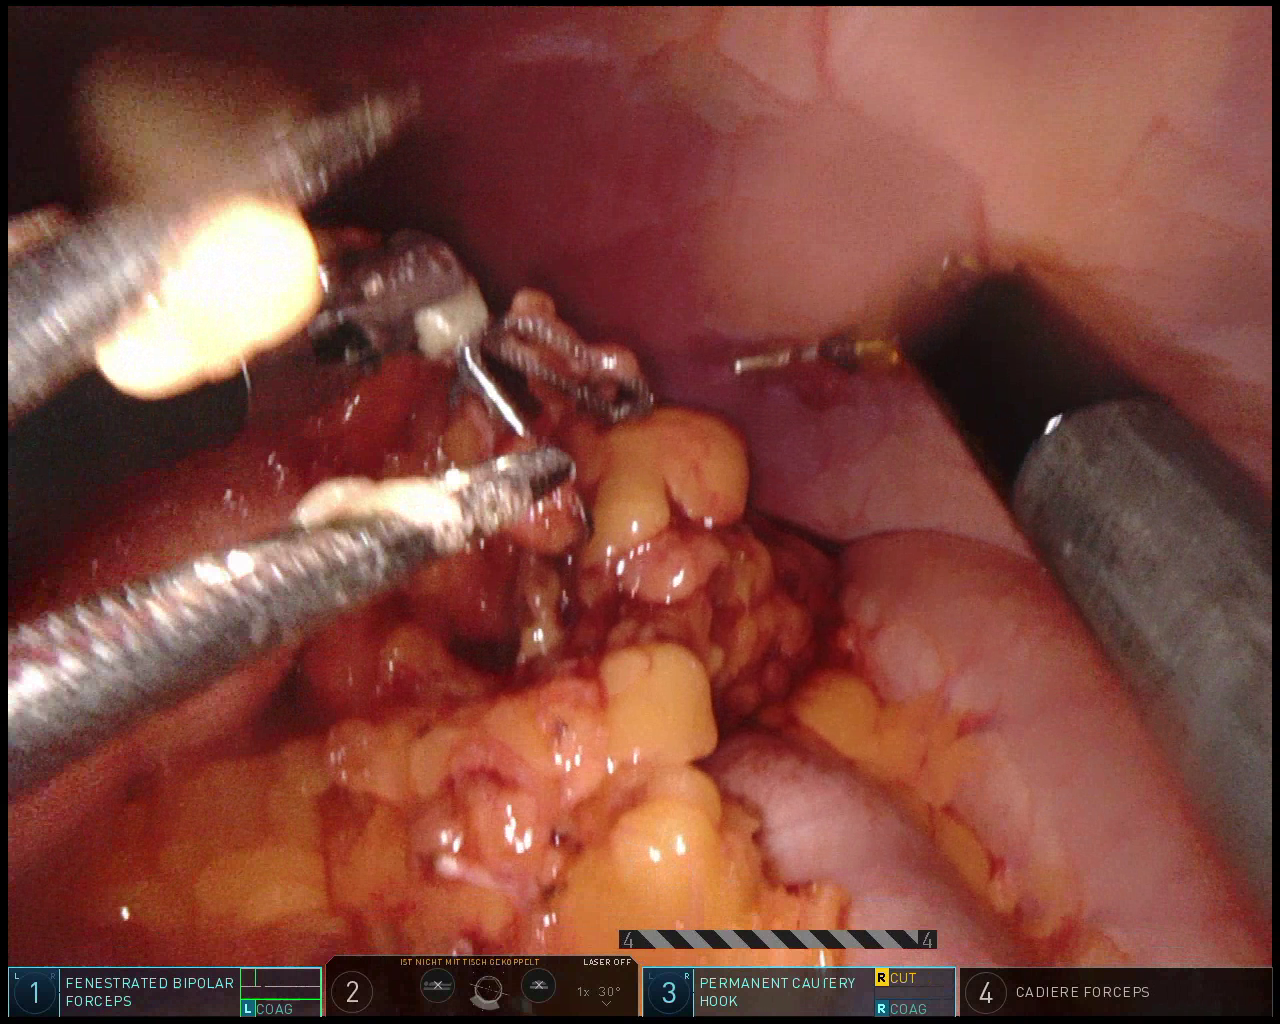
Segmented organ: abdominal_wall
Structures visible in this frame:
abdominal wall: yes
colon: yes
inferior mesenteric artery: no
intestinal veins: no
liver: no
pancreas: no
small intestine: no
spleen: no
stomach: yes
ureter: no
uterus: no
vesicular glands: no